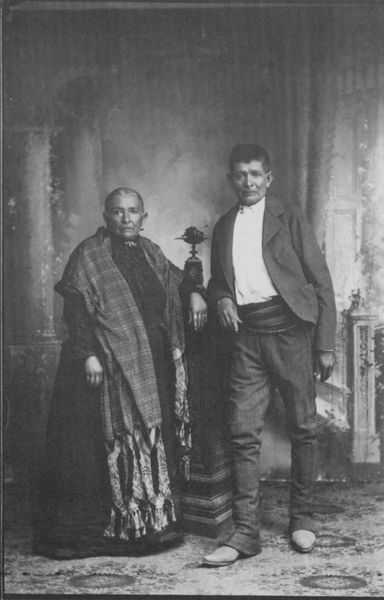
Titel: Porträt
Künstler: Romualdo García
Standort: Guanajuato
Institution: Museo Regional de Antropologia e Historia
Schlagwörter: dunkel, hand, kopf, mann, schatten, umhang, weiß, frauen, menschen, fenster, frau, grau, haar, hell, holz, kariert, kleid, licht, männer, raum, schwarz, säule, säulen, zimmer, blick, gürtel, haus, schal, tuch, karo, muster, teppich, alt, anzug, hemd, hose, jacke, wand, blicke, mensch, sockel, stehen, bild, bildnis, hände, innenraum, portrait, porträt, vorhang, boden, fransen, gewand, haare, mantel, pose, stehend, stoff, eltern, familie, mutter, paar, personen, person, ohren, schärpe, schuhe, mauer, formen, türe, sepia, treppe, frack, gardine, gardinen, vorhänge, ernst, streng, glatze, verzierung, atelier, tepich, geländer, stola, foto, fotografie, photographie, wände, doppelporträt, stütze, balustrade, porträts, form, schwarz-weiß, stiefel, schuh, photo, ehepaar, ehe, mauern, treppenhaus, hänge, trottel, bänder, sohn, fot, umahng, stele, indianer, südamerika, indios, shcwarz weiss, anden, doppelbildnid, schwarzwei0, schwarzfoto